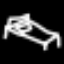
Label: bed